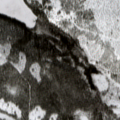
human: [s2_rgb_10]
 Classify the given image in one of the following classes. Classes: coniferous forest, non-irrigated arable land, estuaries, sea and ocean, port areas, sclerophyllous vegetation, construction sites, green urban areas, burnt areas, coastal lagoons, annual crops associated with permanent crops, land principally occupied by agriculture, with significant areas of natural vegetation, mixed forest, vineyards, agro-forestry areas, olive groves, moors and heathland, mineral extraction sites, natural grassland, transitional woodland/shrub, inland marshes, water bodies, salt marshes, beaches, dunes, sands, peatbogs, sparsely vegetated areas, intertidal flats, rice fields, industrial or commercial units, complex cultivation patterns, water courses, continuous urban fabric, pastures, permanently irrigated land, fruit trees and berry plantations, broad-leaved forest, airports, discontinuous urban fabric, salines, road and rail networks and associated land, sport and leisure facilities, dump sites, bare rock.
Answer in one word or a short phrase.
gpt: coniferous forest, mixed forest, transitional woodland/shrub, water bodies